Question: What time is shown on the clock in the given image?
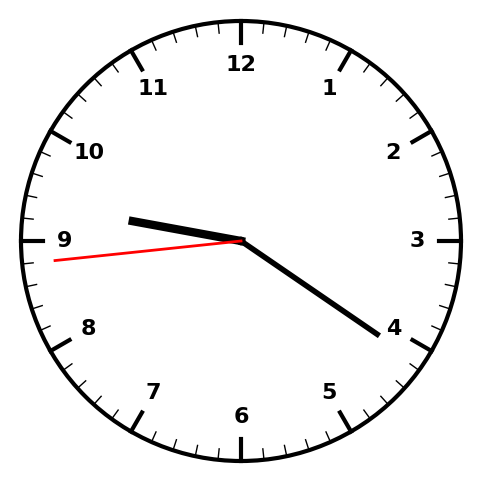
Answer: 09:20:44